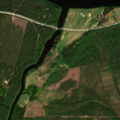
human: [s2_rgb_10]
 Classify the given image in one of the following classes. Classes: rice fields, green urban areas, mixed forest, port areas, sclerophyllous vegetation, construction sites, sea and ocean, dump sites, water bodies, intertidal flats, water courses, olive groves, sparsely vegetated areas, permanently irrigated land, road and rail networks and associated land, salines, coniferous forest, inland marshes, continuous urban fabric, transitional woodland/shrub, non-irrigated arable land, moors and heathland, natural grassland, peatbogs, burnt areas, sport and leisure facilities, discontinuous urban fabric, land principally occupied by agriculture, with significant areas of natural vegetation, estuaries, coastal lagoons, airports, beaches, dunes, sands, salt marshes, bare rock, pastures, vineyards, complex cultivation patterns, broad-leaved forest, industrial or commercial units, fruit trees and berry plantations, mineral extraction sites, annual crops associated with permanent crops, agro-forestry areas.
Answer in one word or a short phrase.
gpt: coniferous forest, mixed forest, transitional woodland/shrub, water courses